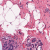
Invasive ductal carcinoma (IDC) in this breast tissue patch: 0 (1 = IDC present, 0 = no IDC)